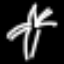
Label: palm tree